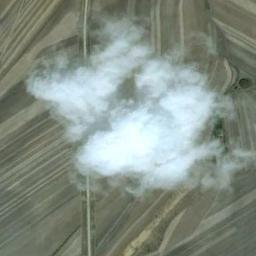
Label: cloud